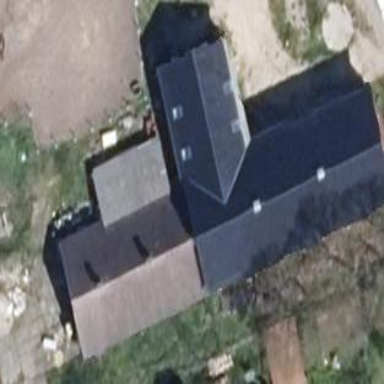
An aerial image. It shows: Building with gabled roof oriented along its length.